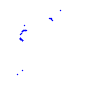
Particle: kaon